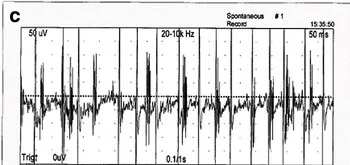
C; Resting EMG revealing continuous motor unit activity in the lumbar epaxial musculature.
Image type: electrography (emg)